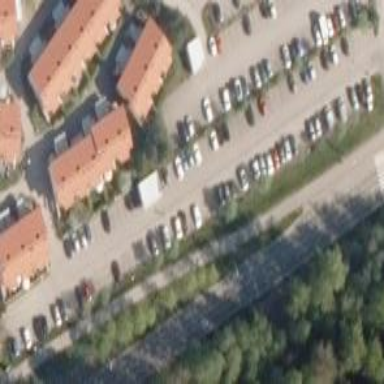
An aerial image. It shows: Parking area with asphalt surface.